Question: Here is my database:

Here is my code
'''
//Read by jenis_kelamin
router.get('/:table/jk/:jenis_kelamin', function(req, res) {
sequelize.query("SHOW KEYS FROM '"+TABLE_PREFIX+req.params.table+"' WHERE Key_name = 'PRIMARY'", { type: sequelize.QueryTypes.SELECT})
.then(function(keys) {
var jenis_kelamin =req.params.jenis_kelamin;
sequelize.query("SELECT * FROM '"+TABLE_PREFIX+req.params.table+"' WHERE jenis_kelamin = '"+jenis_kelamin+"' ", { type: sequelize.QueryTypes.SELECT})
.then(function(rows) {
if(!rows.length) {
res.status(404);
res.json({
"success" : 0,
"data" : "No rows found"
});
}
res.status(200);
res.json({
"success" : 1,
"data" : rows
});
})
.catch( function(err) {
res.status(404);
res.send({
"success" : 0,
"message" : err.message
});
});
})
.catch( function(err) {
res.status(404);
res.send({
"success" : 0,
"message" : err.message
});
});
});
'''
I want to get fields in table 'siswa' where 'jenis_kelamin' = 'starfish'. Use code above, but I am getting this error:
'''
{
"success": 0,
"message": "ER_BAD_FIELD_ERROR: Unknown column 'starfish' in 'where clause'"
}
'''
Can anybody help me?
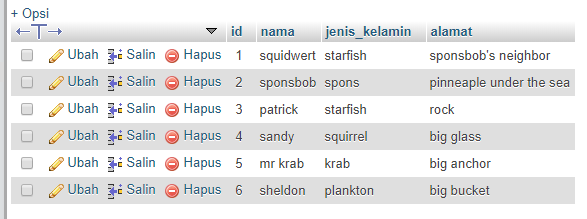
Answer: TRY THIS
'''
//Read by jenis_kelamin
router.get('/:table/jk/:jenis_kelamin', function(req, res) {
sequelize.query("SHOW KEYS FROM '"+TABLE_PREFIX+req.params.table+"' WHERE Key_name = 'PRIMARY'", { type: sequelize.QueryTypes.SELECT})
.then(function(keys) {
var jenis_kelamin =req.params.jenis_kelamin;
sequelize.query("SELECT * FROM '"+TABLE_PREFIX+req.params.table+"' WHERE jenis_kelamin = '"+jenis_kelamin+"' ", { type: sequelize.QueryTypes.SELECT})
.then(function(rows) {
if(!rows.length) {
res.status(404);
res.json({
"success" : 0,
"data" : "No rows found"
});
}
res.status(200);
res.json({
"success" : 1,
"data" : rows
});
})
.catch( function(err) {
res.status(404);
res.send({
"success" : 0,
"message" : err.message
});
});
})
.catch( function(err) {
res.status(404);
res.send({
"success" : 0,
"message" : err.message
});
});
});
'''
THIS should work too
'''
//Read by jenis_kelamin
router.get('/:table/jk/:jenis_kelamin', function(req, res) {
sequelize.query("SHOW KEYS FROM '"+TABLE_PREFIX+req.params.table+"' WHERE Key_name = 'PRIMARY'", { type: sequelize.QueryTypes.SELECT})
.then(function(keys) {
var jenis_kelamin =req.params.jenis_kelamin;
return sequelize.query("SELECT * FROM '"+TABLE_PREFIX+req.params.table+"' WHERE jenis_kelamin = '"+jenis_kelamin+"' ", { type: sequelize.QueryTypes.SELECT})
})
.then(function(rows) {
if(!rows.length) {
res.status(404);
res.json({
"success" : 0,
"data" : "No rows found"
});
}
res.status(200);
res.json({
"success" : 1,
"data" : rows
});
})
.catch( function(err) {
res.status(404);
res.send({
"success" : 0,
"message" : err.message
});
});
});
'''
AND Finally
'''
router.get('/:table/jk/:jenis_kelamin', function(req, res) {
const myTableName = sanitizeTableName(req.params.table)
const myFieldValue = santizeValue(req.params.jenis_kelamin)
sequelize.query("SHOW KEYS FROM '"+ TABLE_PREFIX + myTableName +"' WHERE Key_name = 'PRIMARY'", { type: sequelize.QueryTypes.SELECT})
.then(function(keys) {
var jenis_kelamin =req.params.jenis_kelamin;
return sequelize.query("SELECT * FROM '"+TABLE_PREFIX+myTableName+"' WHERE jenis_kelamin = '"+myFieldValue+"' ", { type: sequelize.QueryTypes.SELECT})
})
.then(function(rows) {
if(!rows.length) {
res.status(404);
res.json({
"success" : 0,
"data" : "No rows found"
});
}
res.status(200);
res.json({
"success" : 1,
"data" : rows
});
})
.catch( function(err) {
res.status(404);
res.send({
"success" : 0,
"message" : err.message
});
});
});
'''
where the sanitize functions make sure the input from the request doesn't subject you to injection attacks or any other nasty unexpected thing.